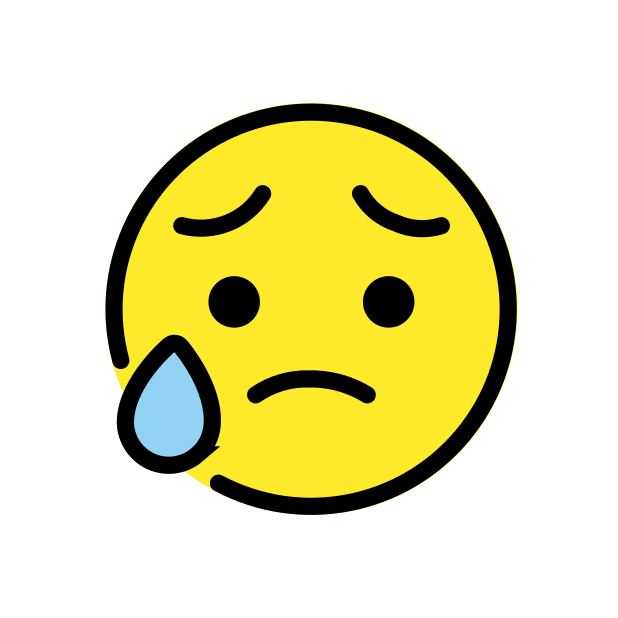
sad but relieved face